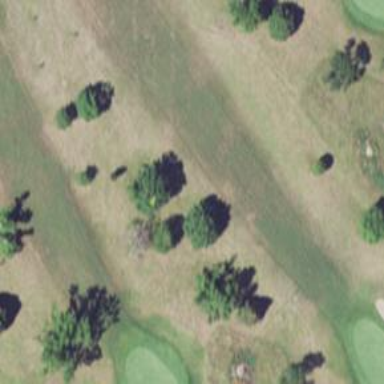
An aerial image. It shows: Scenic golf fairway.